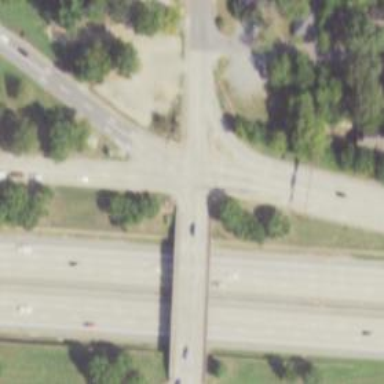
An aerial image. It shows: Tertiary road on beam bridge.